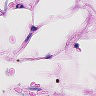
Metastatic tissue present: no